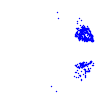
Particle: electron